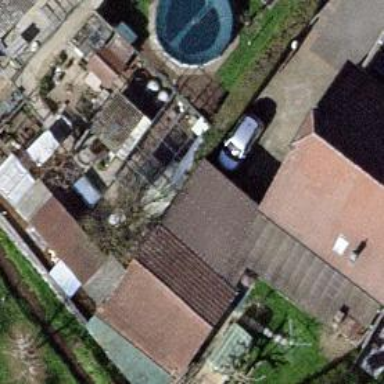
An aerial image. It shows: Carport building.